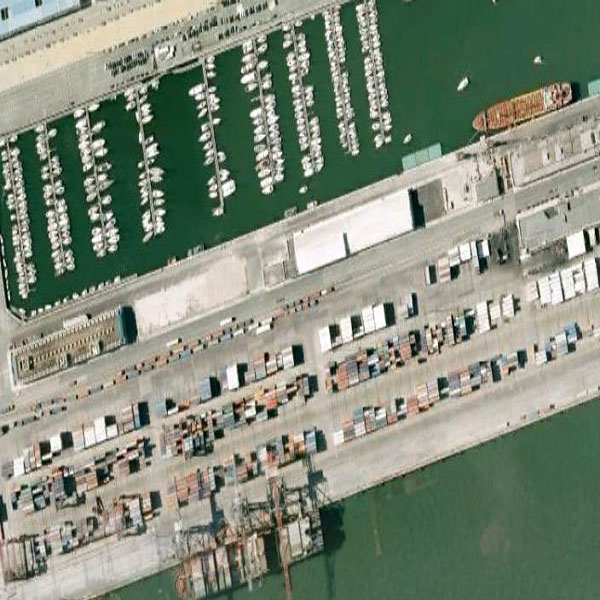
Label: Port